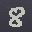
Label: 8